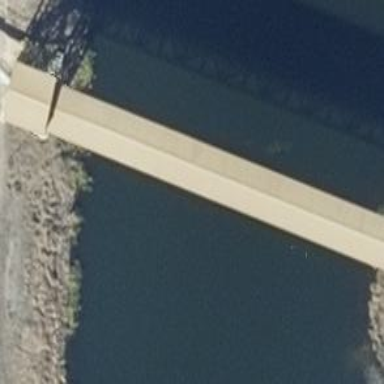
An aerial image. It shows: There is bridge in the image.